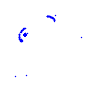
Particle: proton